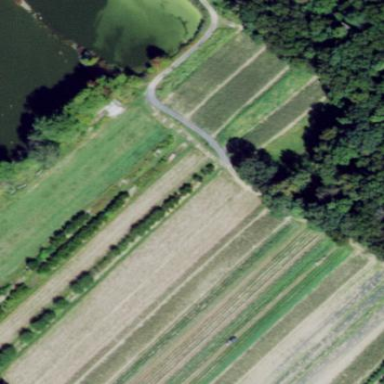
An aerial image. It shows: Beautiful vineyard in the countryside.